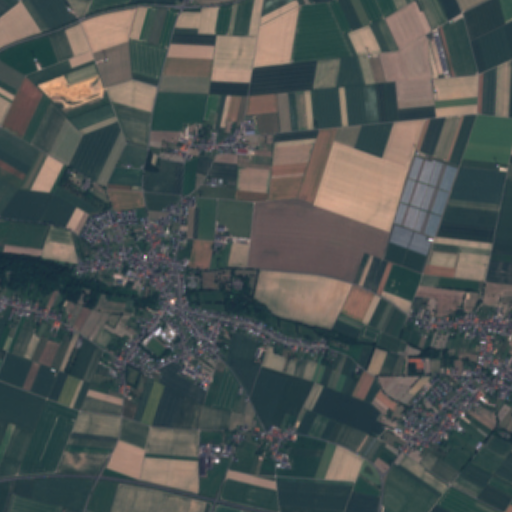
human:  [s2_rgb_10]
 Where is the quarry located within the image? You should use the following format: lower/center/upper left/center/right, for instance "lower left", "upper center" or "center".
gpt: The quarry is located in the upper left of the image.
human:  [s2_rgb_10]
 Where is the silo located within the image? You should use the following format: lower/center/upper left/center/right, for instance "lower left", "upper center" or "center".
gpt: The silo is located in the lower center of the image.
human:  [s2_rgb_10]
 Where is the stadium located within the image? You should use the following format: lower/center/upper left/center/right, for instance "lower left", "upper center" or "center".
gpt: The stadium is located in the lower left of the image.
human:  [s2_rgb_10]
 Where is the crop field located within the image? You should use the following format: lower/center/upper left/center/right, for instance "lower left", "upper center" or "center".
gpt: There is no crop field in the image.